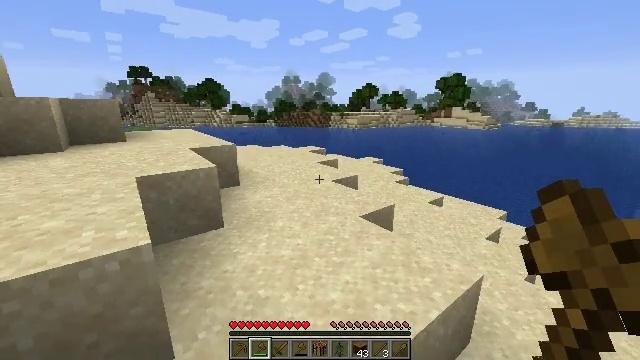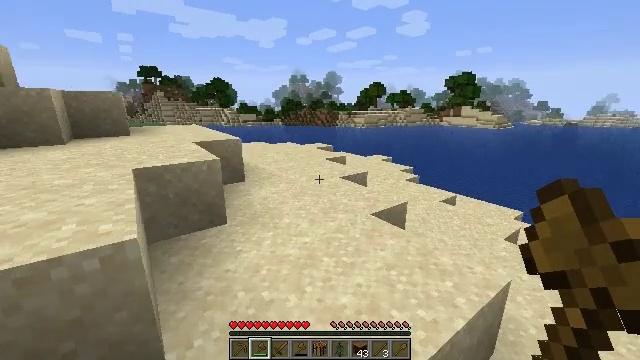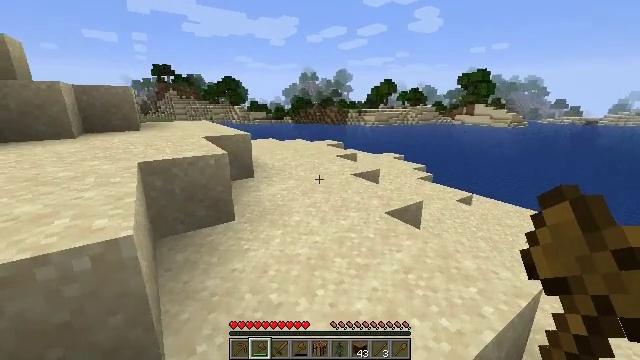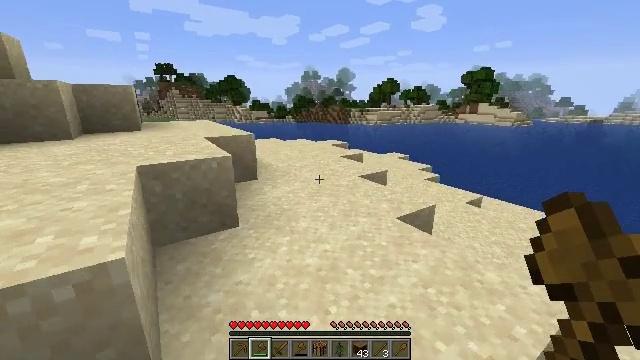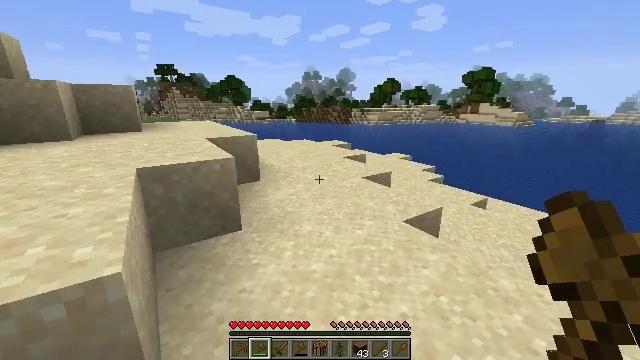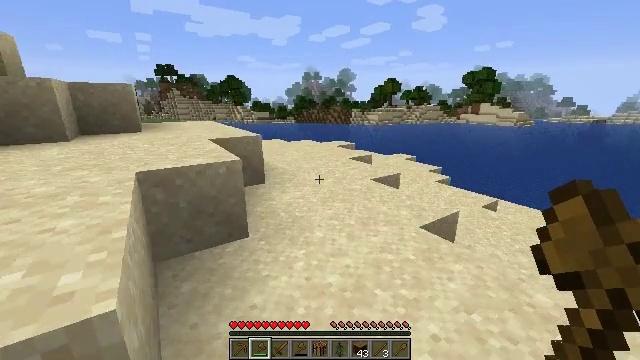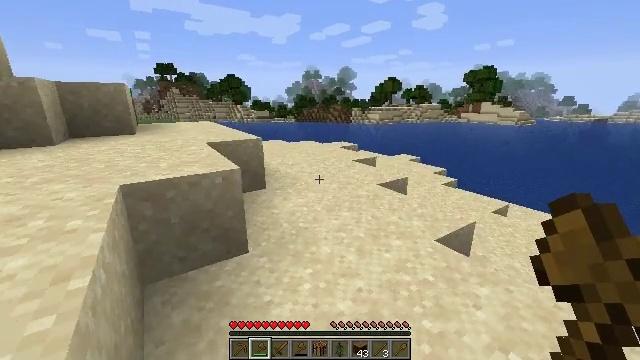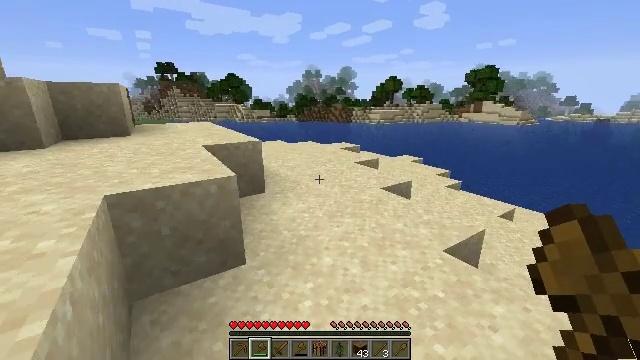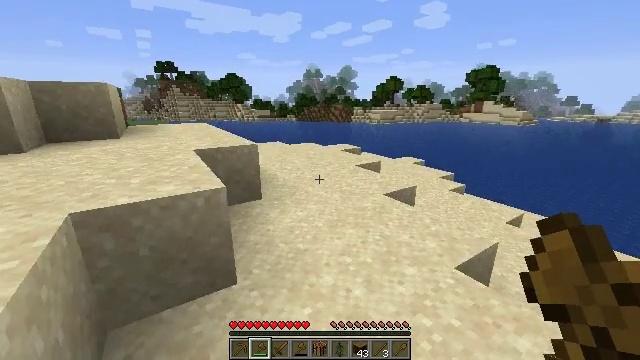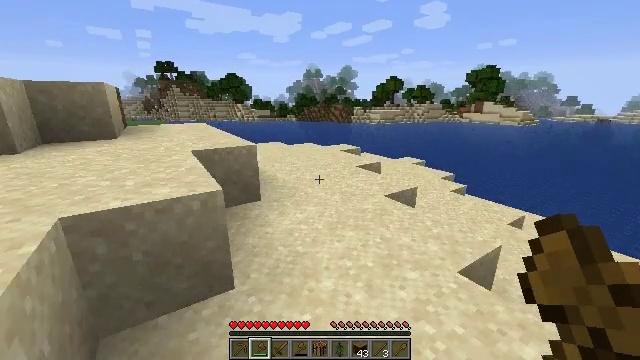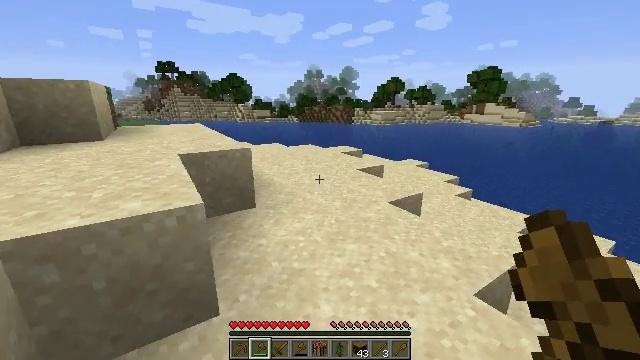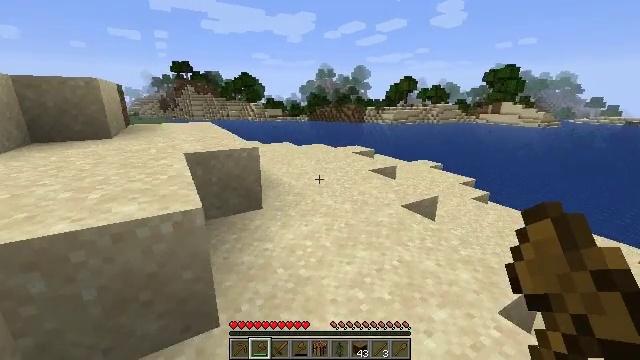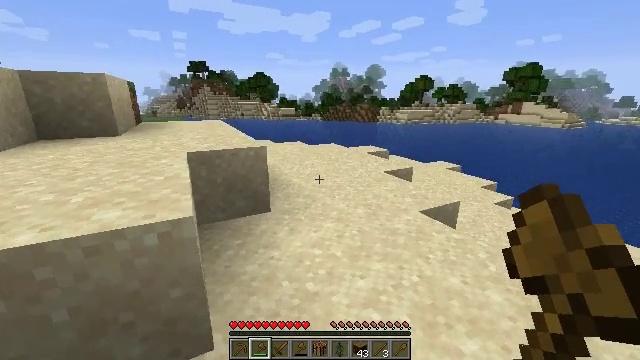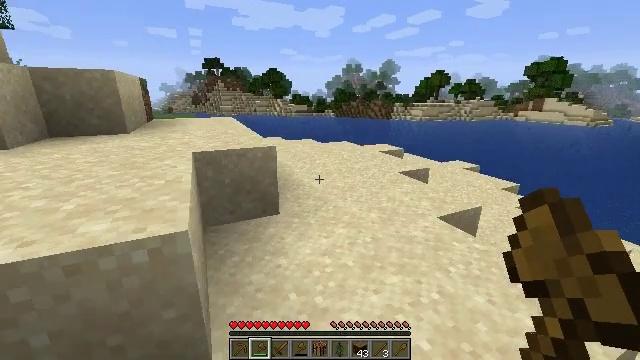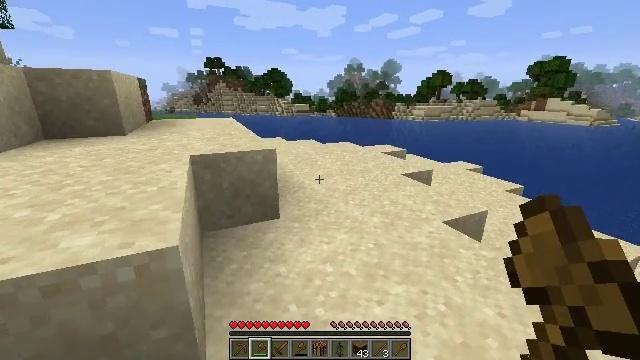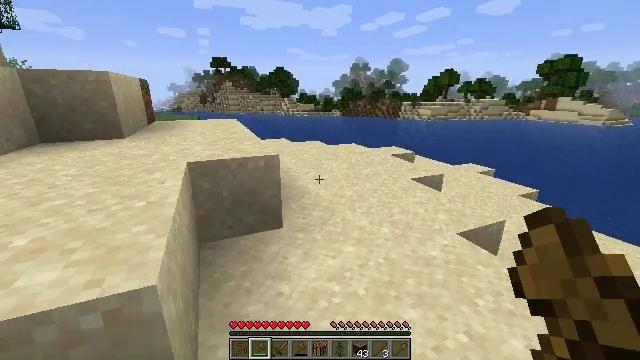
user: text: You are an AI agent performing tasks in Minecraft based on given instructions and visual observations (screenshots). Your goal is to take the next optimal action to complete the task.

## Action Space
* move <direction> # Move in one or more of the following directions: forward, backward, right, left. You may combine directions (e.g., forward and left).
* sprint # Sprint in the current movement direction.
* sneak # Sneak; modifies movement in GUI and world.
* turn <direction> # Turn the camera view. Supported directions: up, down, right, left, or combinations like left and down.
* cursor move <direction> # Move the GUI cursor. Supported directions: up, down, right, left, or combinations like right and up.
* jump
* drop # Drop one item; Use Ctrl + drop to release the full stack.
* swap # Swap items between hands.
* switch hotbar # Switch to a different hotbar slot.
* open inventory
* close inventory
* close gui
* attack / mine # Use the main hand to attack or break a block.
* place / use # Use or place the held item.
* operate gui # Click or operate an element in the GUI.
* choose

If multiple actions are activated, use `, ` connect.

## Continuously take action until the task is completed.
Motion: motion action
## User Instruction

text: Attack the ground to gather sand.
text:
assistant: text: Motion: move forward and move left, turn left
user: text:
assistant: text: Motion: move forward and move left, turn left
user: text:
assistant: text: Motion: move forward and move left
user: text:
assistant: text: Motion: move forward and move left
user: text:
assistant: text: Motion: move forward
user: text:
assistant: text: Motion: move forward
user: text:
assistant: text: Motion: move forward
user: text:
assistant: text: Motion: move forward
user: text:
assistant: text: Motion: move forward
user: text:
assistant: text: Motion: move forward
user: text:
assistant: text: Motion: move forward, turn left
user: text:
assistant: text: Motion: move forward, turn left
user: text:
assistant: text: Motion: move forward, turn left
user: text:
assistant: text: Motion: move forward
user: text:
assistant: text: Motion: move forward, turn left
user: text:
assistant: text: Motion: move forward, turn left
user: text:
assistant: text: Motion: move forward
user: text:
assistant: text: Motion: move forward
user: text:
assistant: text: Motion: move forward, turn left
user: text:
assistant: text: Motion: move forward, turn left
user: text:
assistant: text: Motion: move forward, turn left
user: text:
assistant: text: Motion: move forward, turn left
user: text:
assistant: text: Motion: move forward, turn left
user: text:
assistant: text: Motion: move forward
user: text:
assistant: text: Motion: move forward
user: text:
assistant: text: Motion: move forward
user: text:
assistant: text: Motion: move forward
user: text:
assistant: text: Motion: move forward and move right
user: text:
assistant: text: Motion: move forward and move right
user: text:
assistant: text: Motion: move forward and move right, turn right